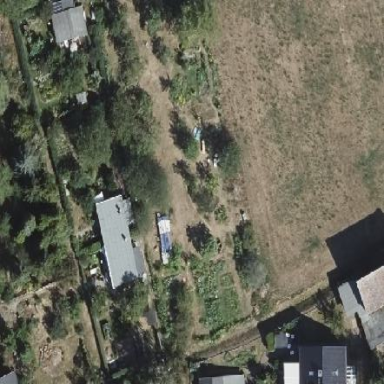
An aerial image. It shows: Area designated for allotments.